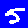
Digit: 5